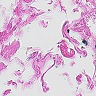
Metastatic tissue present: no